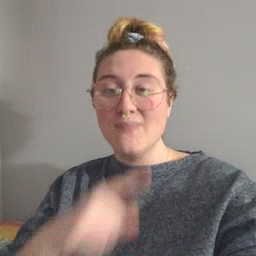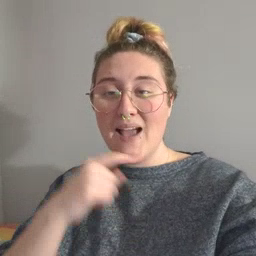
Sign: dryer